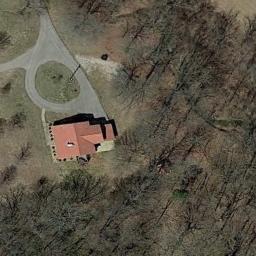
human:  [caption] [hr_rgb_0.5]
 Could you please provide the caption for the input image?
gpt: There are several houses of different sizes in the sparse residential area, Surrounded by open space and a road .

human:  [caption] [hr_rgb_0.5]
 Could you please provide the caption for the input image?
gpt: There are circular swimming pools beside this house .

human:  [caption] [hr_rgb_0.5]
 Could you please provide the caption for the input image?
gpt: The sparse residential is on the bare land next to some trees .

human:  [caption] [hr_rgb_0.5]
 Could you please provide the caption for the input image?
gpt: There is a red building in a sparse residential .

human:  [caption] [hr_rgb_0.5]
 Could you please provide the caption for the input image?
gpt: A sparse residential area with many withered trees and an orange building .